Field crop: maize
Growth stage: 2
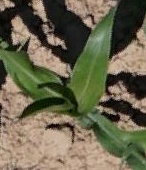
Species: maize